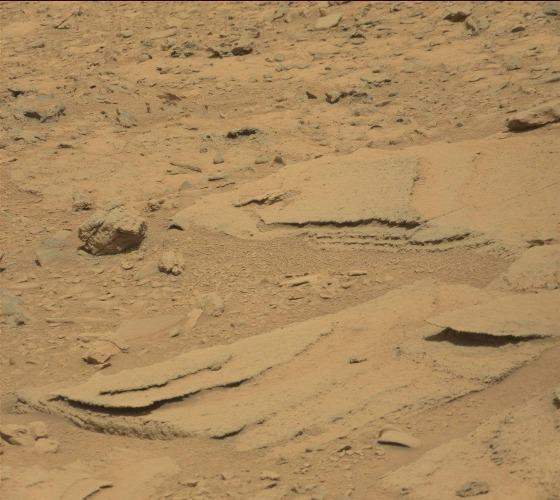
Terrain classes present: Bedrock, Gravel / Sand / Soil, Rock, Shadow